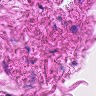
Metastatic tissue present: no